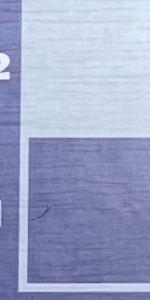
Label: Empty